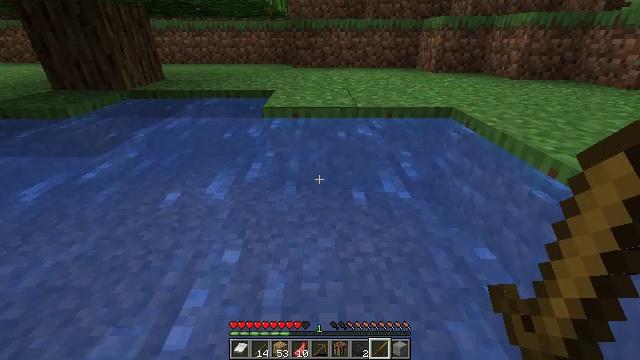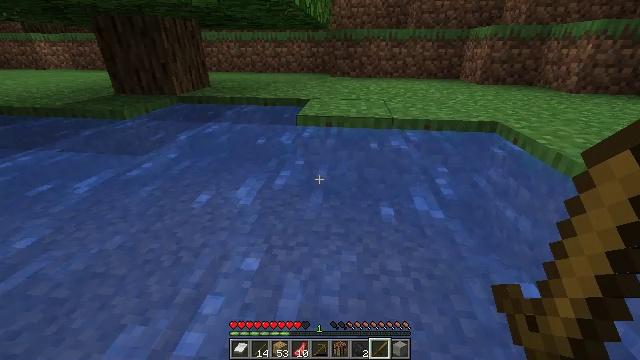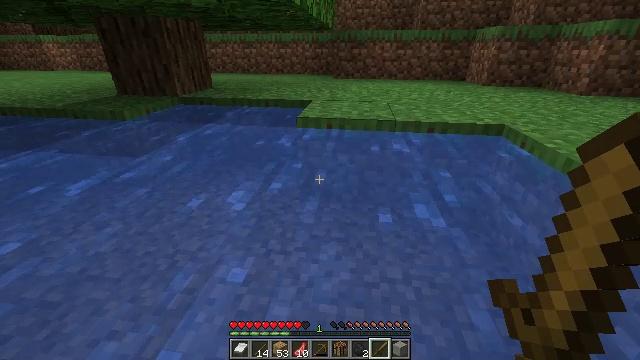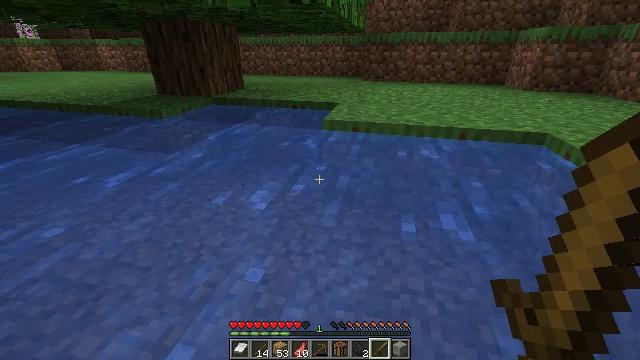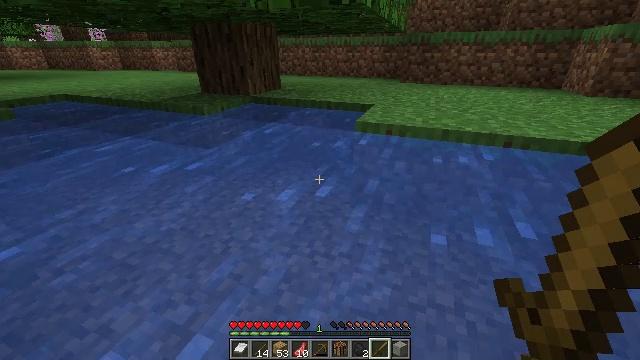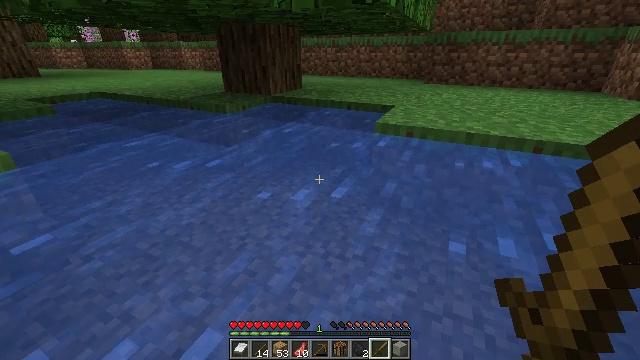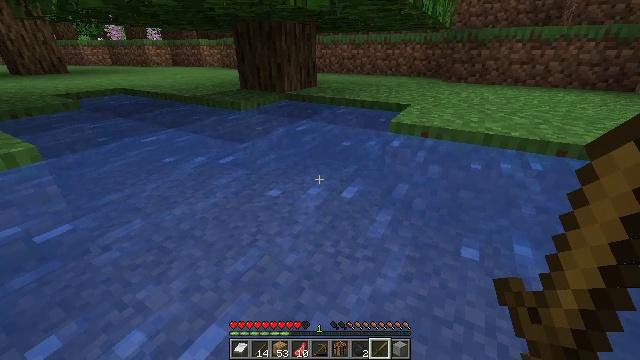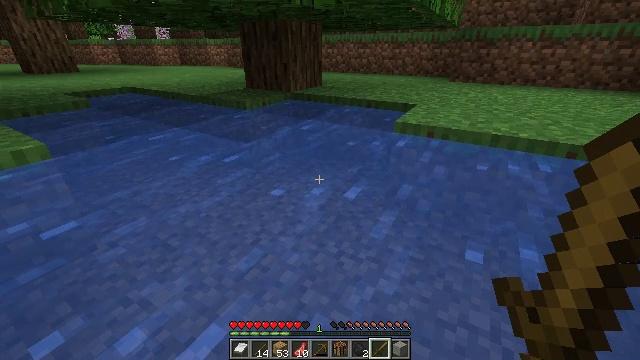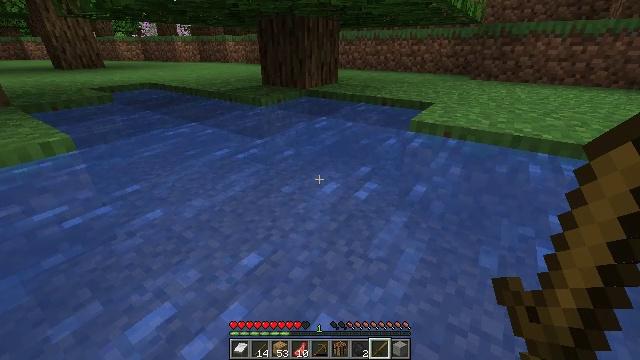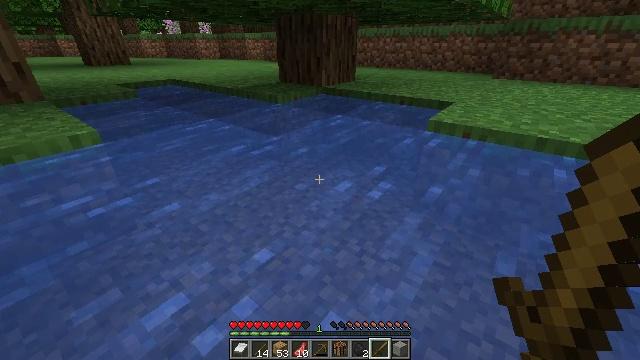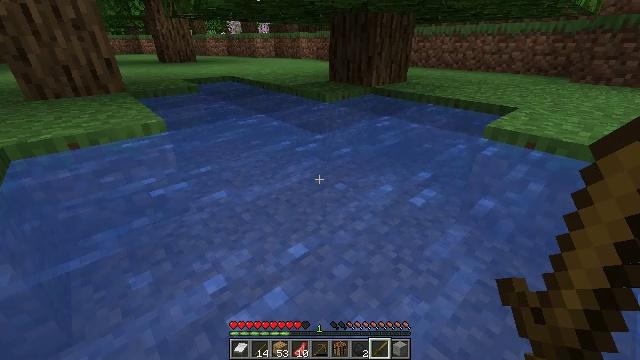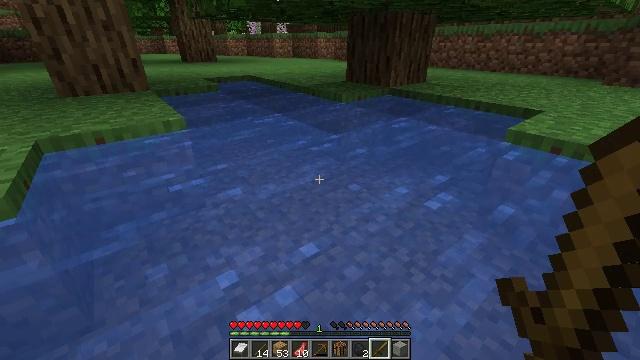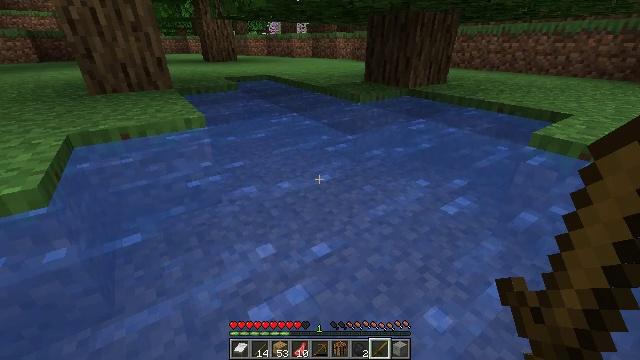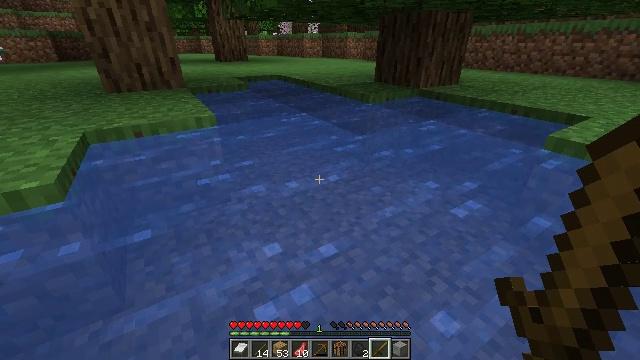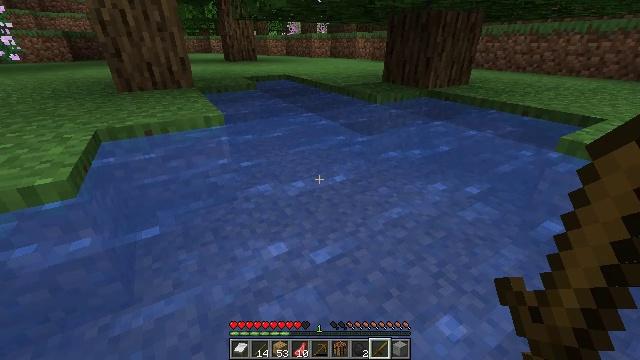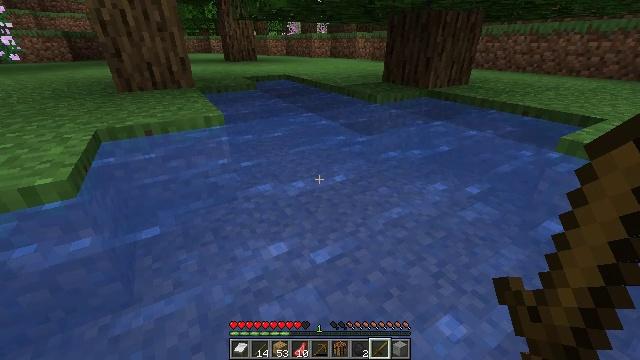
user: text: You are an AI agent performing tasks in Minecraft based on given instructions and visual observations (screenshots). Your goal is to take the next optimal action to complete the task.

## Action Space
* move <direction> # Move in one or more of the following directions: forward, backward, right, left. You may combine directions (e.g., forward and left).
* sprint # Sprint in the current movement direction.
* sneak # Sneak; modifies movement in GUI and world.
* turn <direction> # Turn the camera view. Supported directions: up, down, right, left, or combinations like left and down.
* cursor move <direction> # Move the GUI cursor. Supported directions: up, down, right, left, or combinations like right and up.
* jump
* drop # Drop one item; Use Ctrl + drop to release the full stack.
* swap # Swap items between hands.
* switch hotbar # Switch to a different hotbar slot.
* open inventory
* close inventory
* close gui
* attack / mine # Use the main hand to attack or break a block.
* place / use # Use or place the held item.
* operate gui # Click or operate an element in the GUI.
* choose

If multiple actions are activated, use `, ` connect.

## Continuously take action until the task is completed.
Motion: motion action
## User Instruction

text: Obtain a bee nest using a tool.
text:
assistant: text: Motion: turn left and up
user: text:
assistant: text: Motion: turn left
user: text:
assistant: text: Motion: turn left
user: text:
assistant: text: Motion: turn left
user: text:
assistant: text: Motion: turn left
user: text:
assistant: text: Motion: turn left
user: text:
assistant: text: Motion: turn left
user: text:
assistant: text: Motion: turn left
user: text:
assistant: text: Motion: turn left
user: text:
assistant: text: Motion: turn left
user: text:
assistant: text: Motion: turn left
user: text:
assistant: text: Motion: turn left
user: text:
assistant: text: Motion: turn left
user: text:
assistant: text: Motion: turn left
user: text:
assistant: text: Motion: no_op
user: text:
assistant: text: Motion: move forward
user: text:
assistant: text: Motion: move forward
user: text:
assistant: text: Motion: move forward
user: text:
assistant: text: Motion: move forward
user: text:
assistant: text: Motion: move forward
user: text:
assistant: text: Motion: move forward
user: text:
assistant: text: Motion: move forward
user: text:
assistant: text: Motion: move forward
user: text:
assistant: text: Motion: move forward
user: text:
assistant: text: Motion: move forward
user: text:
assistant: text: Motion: move forward
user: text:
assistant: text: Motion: move forward
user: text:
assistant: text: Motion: move forward
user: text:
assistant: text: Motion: move forward
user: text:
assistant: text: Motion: move forward